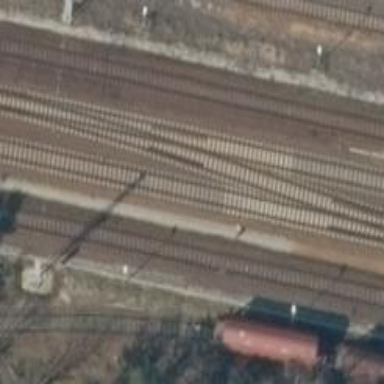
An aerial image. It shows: Railway track with contact lines for electrification.